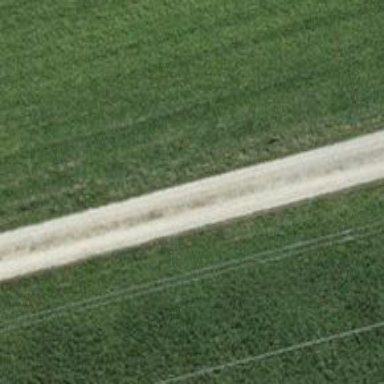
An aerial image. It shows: Track with grade1 tracktype.